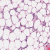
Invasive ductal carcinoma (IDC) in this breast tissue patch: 1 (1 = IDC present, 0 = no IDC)